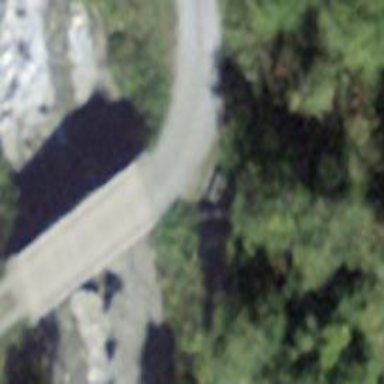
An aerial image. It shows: Track road with grade3 tracktype. The road has bridge.